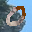
Label: 0